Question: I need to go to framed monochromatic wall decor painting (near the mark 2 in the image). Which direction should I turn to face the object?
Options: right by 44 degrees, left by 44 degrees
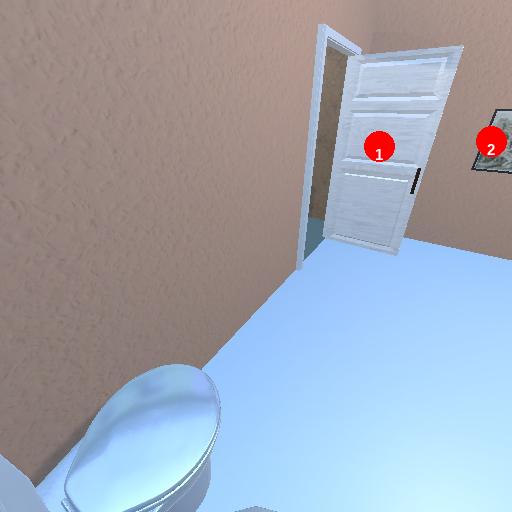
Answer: right by 44 degrees